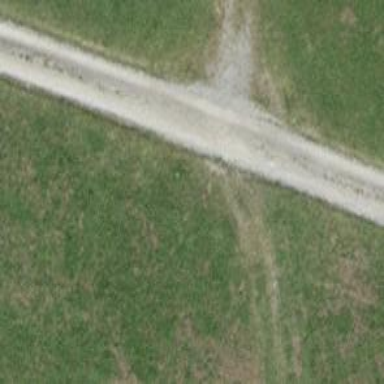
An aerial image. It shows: Track with pebblestone surface. The track type is grade2.